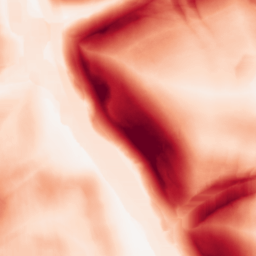
Category: morphological
Decomposition family: morphological_square
Decomposition parameters: operation: gradient
size: 20
Upsampling method: linear_exact
Upsampling parameters: scale: 2
Upsampling scale: 2